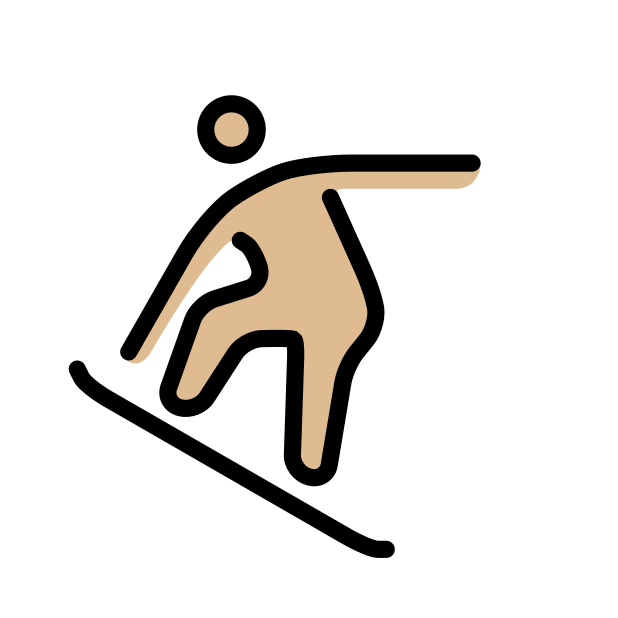
snowboarder: medium-light skin tone